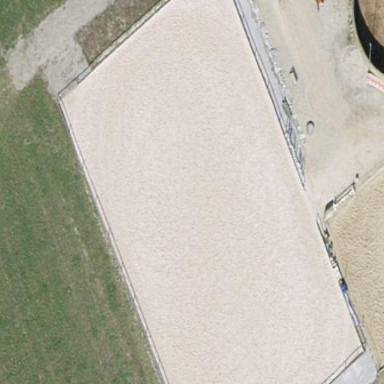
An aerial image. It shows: Equestrian pitch for leisure land sports.